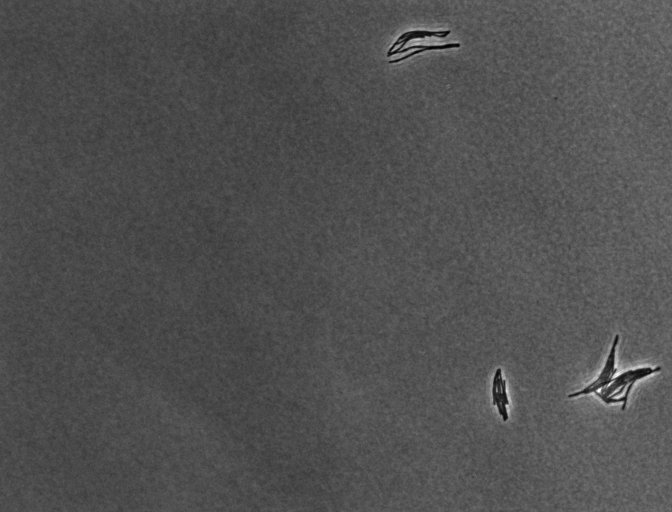
Phase contrast microscopy, 20x objective, 3 h incubation